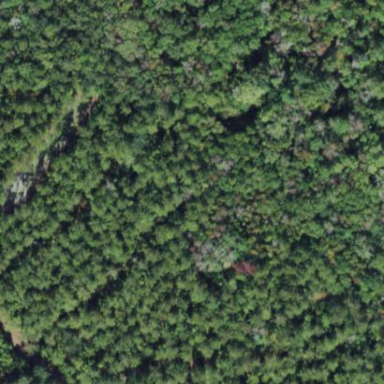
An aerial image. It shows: Forest area dominated by needle-leaved trees.